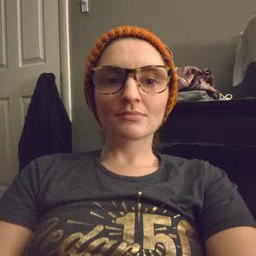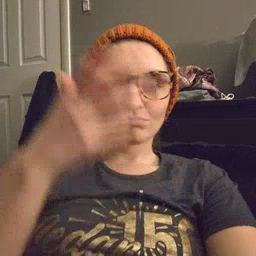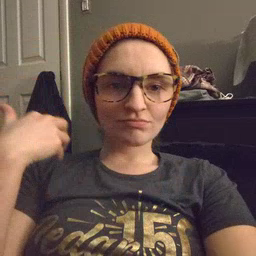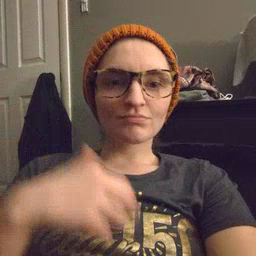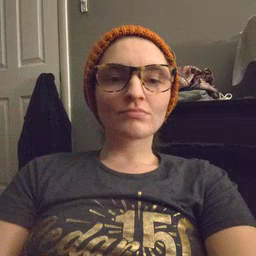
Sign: lion